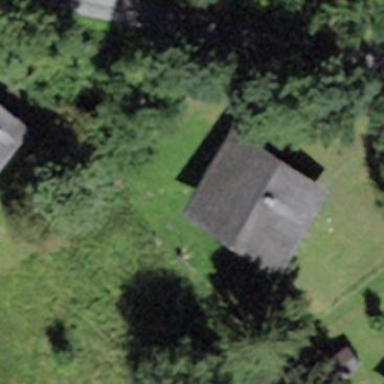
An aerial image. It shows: Simple and straightforward house.